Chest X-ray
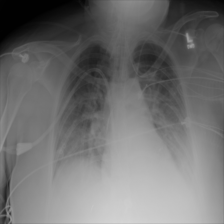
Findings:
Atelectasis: negative
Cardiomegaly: negative
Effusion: negative
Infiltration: negative
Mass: negative
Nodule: negative
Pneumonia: negative
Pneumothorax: negative
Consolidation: negative
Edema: negative
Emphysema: negative
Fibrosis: negative
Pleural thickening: negative
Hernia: negative